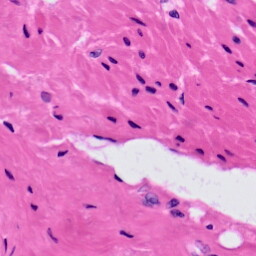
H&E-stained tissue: Prostate